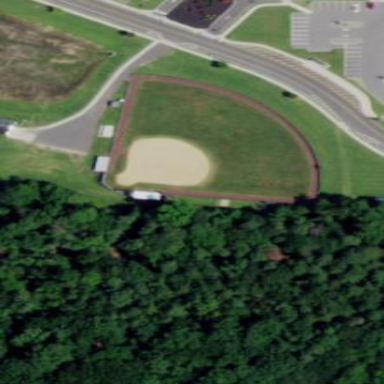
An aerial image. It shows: Softball pitch for leisure and sport activities.